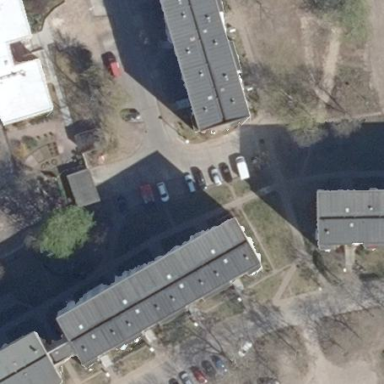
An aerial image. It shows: Street side parking area.